Question: Is it possible to generate a chart like the following with Highcharts? If so, how would I do it?

The upper chart is not the problem. In addition I need the stacked blocks below. A blueprint would be sufficient.
I've inherited a project from a co-worker which is already using Highcharts, and now I need to extend the functionality.
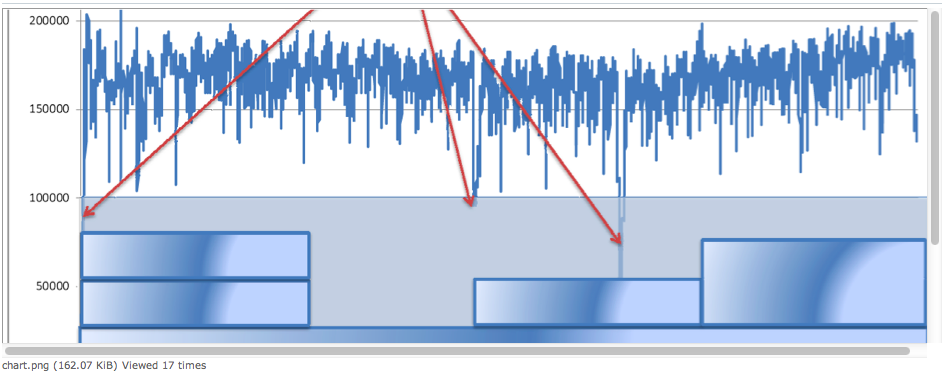
Answer: Yeah this is possible. I put together a jsfiddle to simulate what you want to do.
<URL>
So the important part:
In your collection of series, you need to tell it that you want a particular series to be of the column type (if your default type is set to line - that is if a type is not defined in the series, it will automatically be drawn as whatever your default is set to).
'''
chart: {
renderTo: 'container',
defaultSeriesType: 'line'
},
series: [{
type: 'column',
data: [29.9, 71.5, 106.4, 129.2, 144.0, 176.0, 135.6, 148.5, 216.4, 194.1, 95.6, 54.4],
stack:'1'
},{
type: 'column',
data: [29.9, 71.5, 106.4, 129.2, 144.0, 176.0, 135.6, 148.5, 216.4, 194.1, 95.6, 54.4],
stack:'1'
}
, {
data: [129.9, 271.5, 306.4, 29.2, 544.0, 376.0, 435.6, 348.5, 216.4, 294.1, 35.6, 354.4]
},{
data: [100, 110, 120, 130, 140, 150, 140, 130, 120, 110, 100, 110]
}]
'''
Now because you also want the columns to stack, you have to tell it which groups of data need to be stacked with one another. So you set the stack property to anything you want, but just make sure they match so they will be 'tied' together.
EDIT: Btw the highcharts api documentation is great! Check it out for more information: <URL>